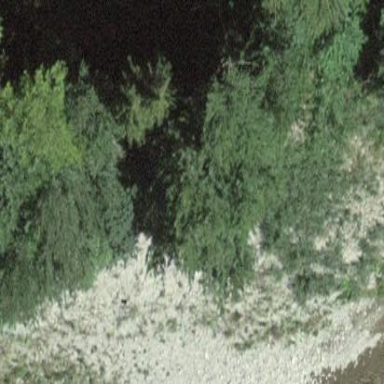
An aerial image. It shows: Area covered in scrub vegetation.